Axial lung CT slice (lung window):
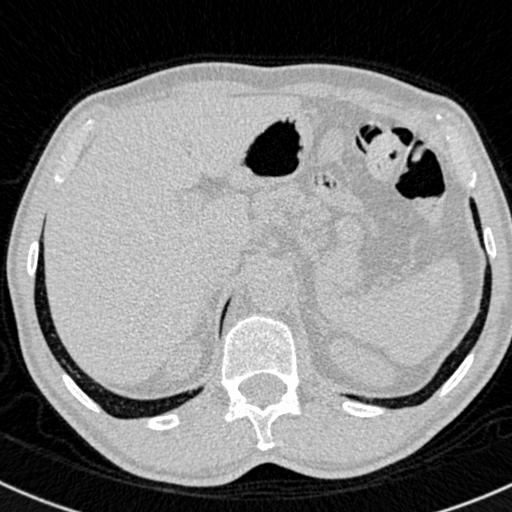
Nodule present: no